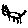
Label: cat